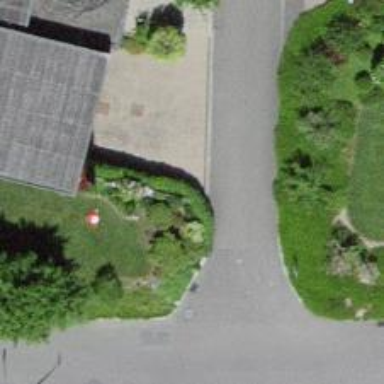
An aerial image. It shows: Hedge acting as barrier.